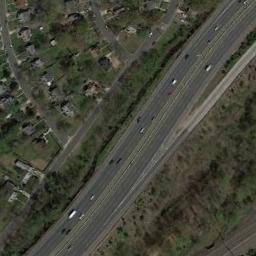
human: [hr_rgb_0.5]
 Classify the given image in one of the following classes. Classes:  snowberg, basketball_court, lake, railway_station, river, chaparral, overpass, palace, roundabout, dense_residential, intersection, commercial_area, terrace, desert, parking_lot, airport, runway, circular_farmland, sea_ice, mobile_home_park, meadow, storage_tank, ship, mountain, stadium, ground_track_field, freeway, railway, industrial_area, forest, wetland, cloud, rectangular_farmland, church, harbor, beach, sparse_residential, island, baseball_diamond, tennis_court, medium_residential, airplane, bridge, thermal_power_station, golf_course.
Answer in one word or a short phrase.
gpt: freeway